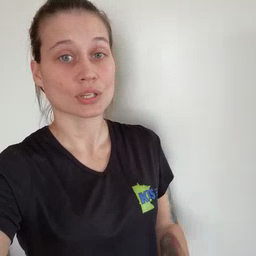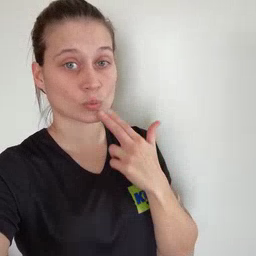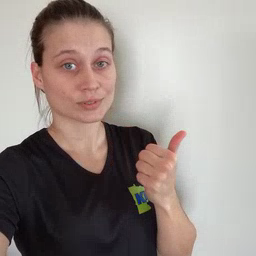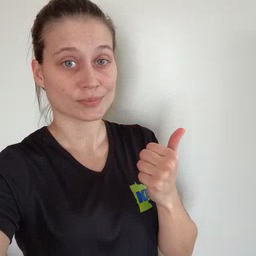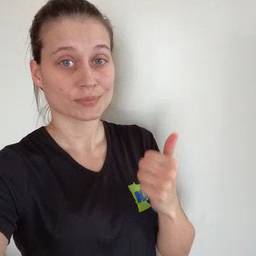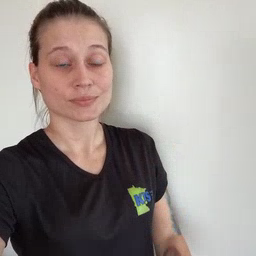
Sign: cute